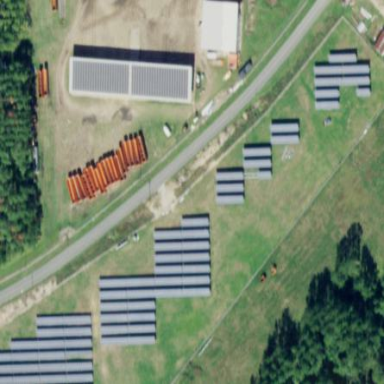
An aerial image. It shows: Solar power plant enclosed by fence. The plant generates electricity using photovoltaic technology.